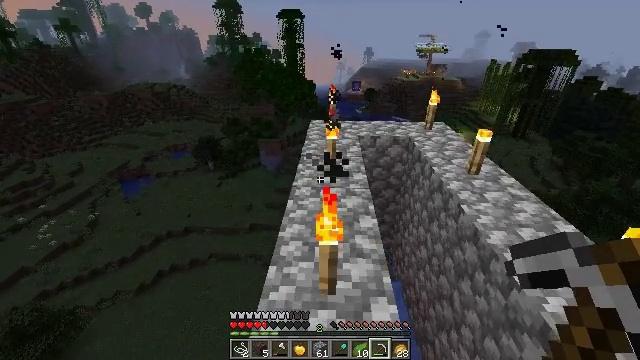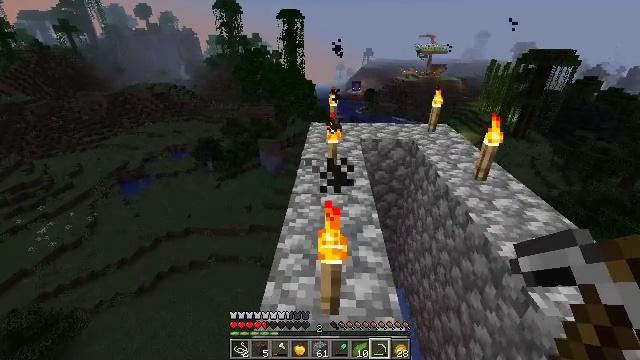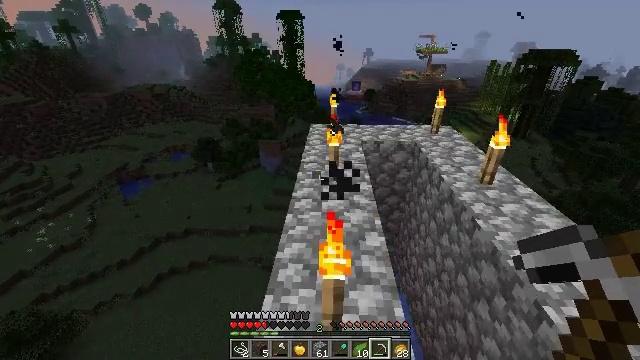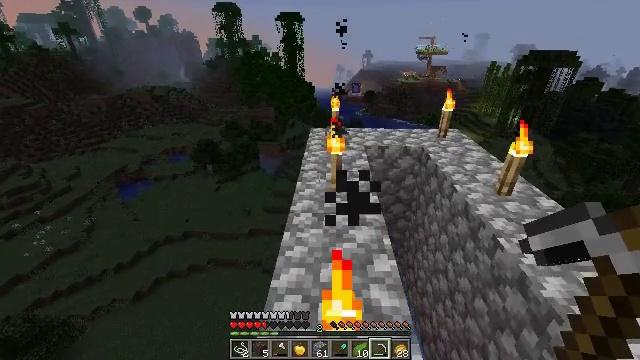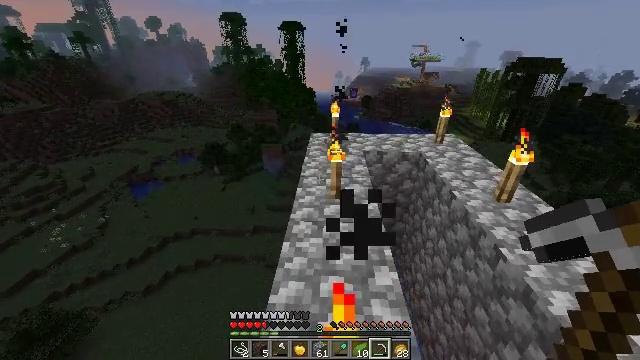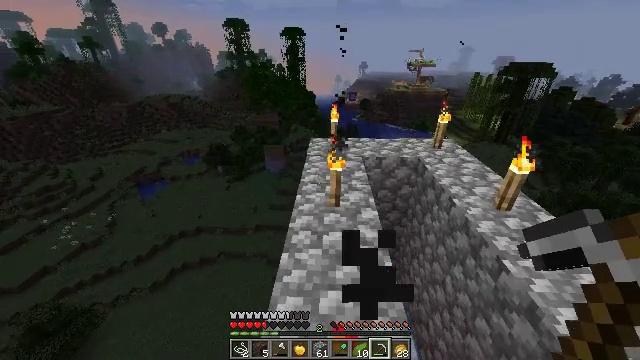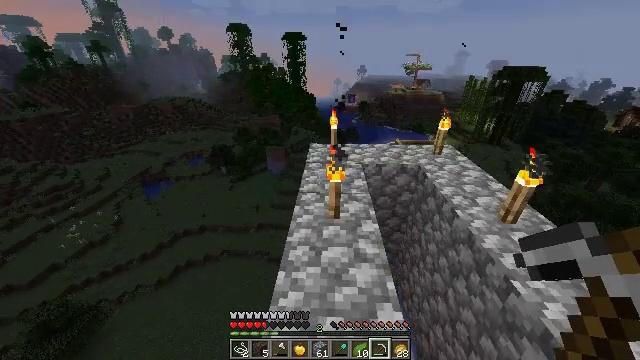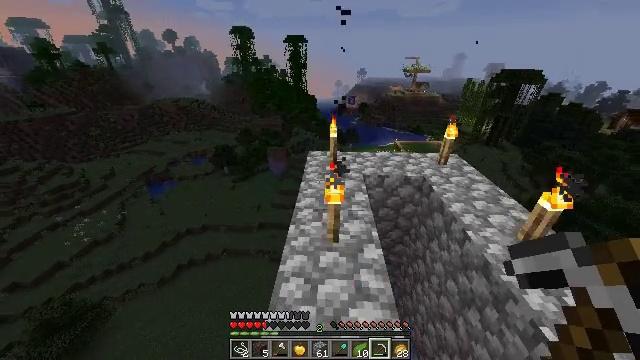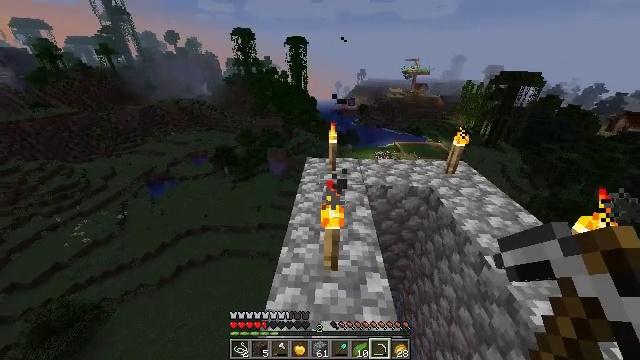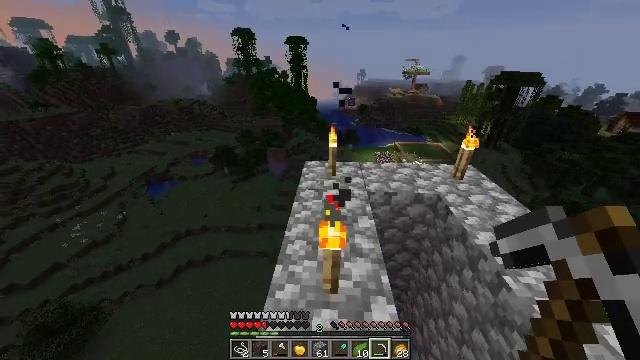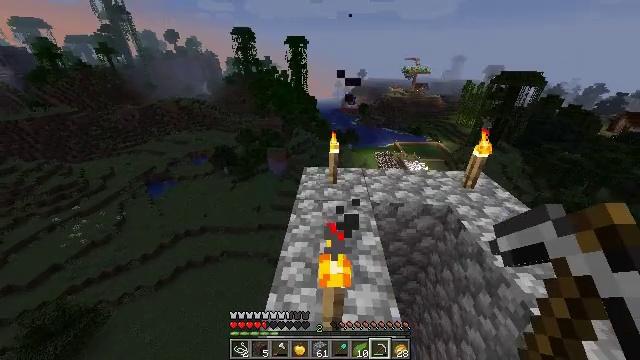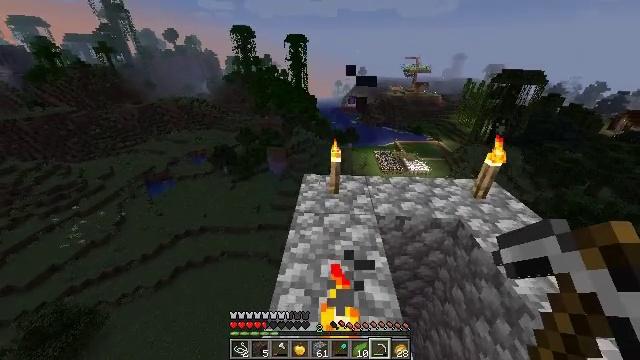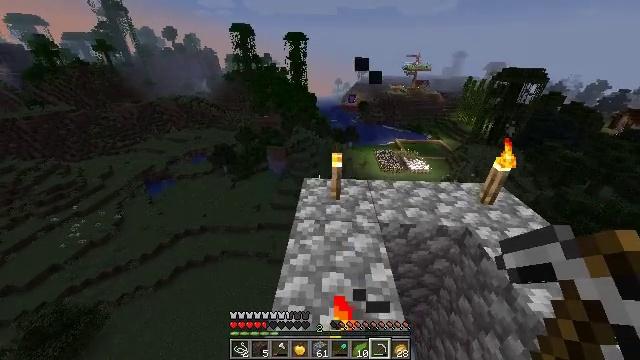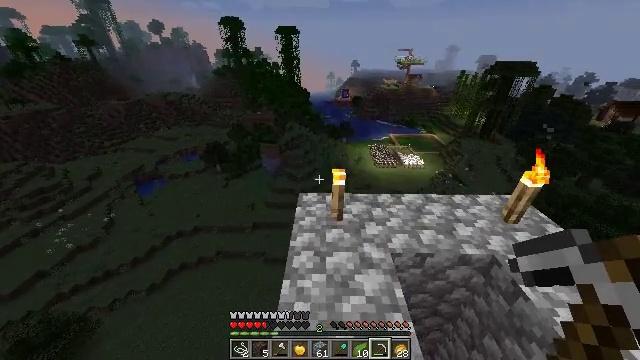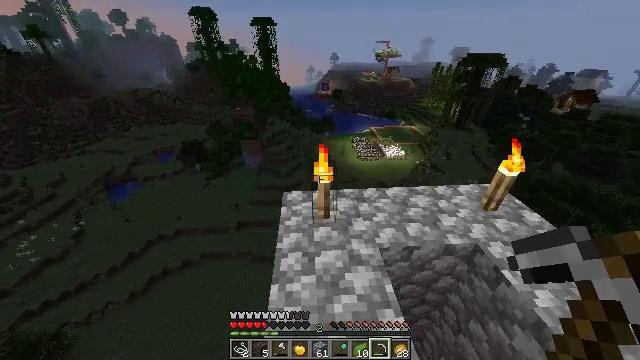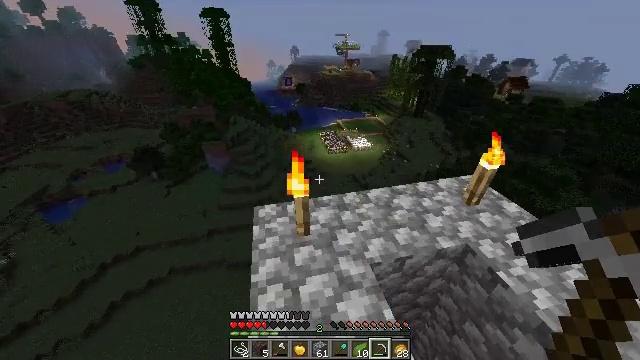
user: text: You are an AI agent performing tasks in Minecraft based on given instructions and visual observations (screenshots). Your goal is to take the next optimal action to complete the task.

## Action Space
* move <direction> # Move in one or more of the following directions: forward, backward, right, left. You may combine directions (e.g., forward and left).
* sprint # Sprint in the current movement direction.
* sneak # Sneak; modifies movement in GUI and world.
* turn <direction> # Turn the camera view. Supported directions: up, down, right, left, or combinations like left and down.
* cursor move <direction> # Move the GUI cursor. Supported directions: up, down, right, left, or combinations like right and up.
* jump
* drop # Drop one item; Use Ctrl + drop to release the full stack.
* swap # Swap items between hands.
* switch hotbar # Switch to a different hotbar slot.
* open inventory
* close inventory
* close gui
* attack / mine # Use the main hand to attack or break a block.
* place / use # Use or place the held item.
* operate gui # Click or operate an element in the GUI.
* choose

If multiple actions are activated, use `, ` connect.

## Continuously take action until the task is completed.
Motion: motion action
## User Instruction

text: Open a crafting table and craft the heavy weighted pressure plate.
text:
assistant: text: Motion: move forward
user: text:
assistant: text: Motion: move forward
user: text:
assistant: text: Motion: move forward, sprint
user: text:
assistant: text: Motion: move forward, sprint
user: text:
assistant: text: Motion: move forward, sprint
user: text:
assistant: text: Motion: move forward
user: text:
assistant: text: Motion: move forward
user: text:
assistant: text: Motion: move forward
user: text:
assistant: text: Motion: move forward
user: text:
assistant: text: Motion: move forward
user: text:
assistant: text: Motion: move forward
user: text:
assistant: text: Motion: move forward
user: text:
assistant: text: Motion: move forward, turn right and down
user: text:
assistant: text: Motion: move forward, turn right and down
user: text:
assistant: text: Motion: move forward, turn right and down
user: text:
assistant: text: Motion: move forward, turn right and down
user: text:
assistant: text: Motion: turn right and down
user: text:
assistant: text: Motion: turn right and down
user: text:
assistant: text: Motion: turn right
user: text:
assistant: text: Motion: turn right
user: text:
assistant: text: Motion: turn right
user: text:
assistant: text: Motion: turn right
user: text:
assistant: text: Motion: turn right
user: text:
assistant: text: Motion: move forward, turn right
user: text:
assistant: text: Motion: move forward, turn right
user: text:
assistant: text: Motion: move forward, turn right
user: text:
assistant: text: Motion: move forward, turn right and down
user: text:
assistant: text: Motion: move forward, turn right and down
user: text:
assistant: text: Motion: turn right and down
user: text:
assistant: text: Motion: turn right